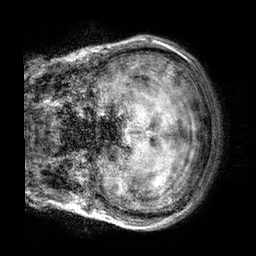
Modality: T1w
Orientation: coronal
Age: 21
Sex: female
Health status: healthy
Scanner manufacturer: siemens
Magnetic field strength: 3 T
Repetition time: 2.3 s
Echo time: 0.00303 s